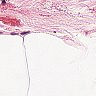
Metastatic tissue present: no